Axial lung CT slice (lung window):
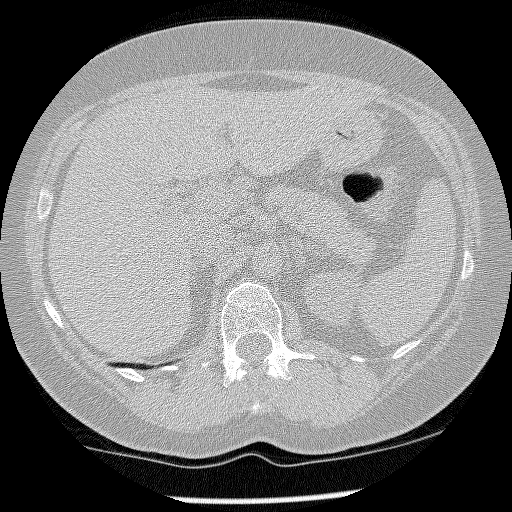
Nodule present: no